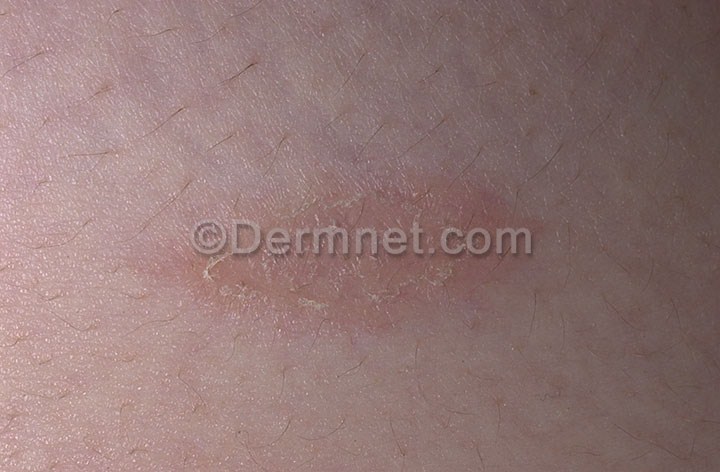
Disease: Psoriasis pictures Lichen Planus and related diseases